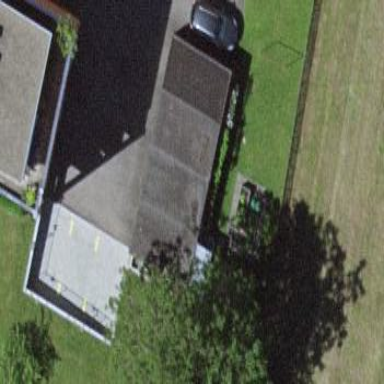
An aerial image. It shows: Group of garages.